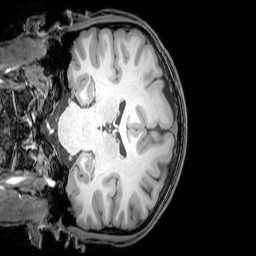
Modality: T1w
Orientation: coronal
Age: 24
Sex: male
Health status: healthy
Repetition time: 0.081 s
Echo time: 0.037 s